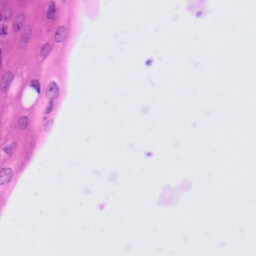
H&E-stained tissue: Tonsil